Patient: sex F, age 67
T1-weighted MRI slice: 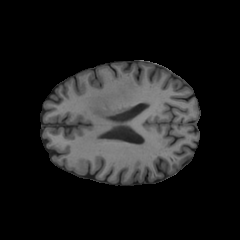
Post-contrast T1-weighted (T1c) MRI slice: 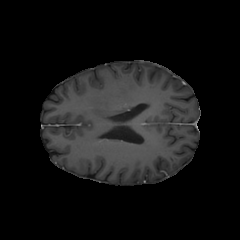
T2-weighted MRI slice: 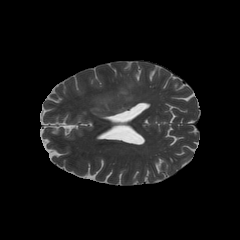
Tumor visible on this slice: yes
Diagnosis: Glioblastoma, IDH-wildtype
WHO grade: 4